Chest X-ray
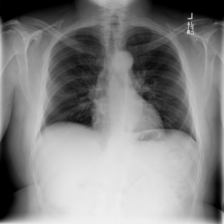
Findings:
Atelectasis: negative
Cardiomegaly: negative
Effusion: negative
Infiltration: negative
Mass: negative
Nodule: negative
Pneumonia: negative
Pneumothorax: negative
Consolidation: negative
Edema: negative
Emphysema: negative
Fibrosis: negative
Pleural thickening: negative
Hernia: negative